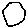
Label: hexagon